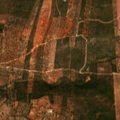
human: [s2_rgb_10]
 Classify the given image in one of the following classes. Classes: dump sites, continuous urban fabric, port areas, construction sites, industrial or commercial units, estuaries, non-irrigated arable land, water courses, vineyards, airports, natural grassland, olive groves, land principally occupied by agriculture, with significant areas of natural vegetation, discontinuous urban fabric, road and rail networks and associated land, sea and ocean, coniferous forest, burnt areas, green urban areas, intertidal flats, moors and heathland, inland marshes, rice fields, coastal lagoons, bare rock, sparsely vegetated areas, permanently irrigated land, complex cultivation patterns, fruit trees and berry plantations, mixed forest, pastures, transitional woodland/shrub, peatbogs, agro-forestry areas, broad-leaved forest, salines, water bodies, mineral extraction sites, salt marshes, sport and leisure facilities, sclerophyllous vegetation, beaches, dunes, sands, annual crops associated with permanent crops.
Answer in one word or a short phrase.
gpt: fruit trees and berry plantations, annual crops associated with permanent crops, sclerophyllous vegetation